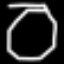
Label: octagon